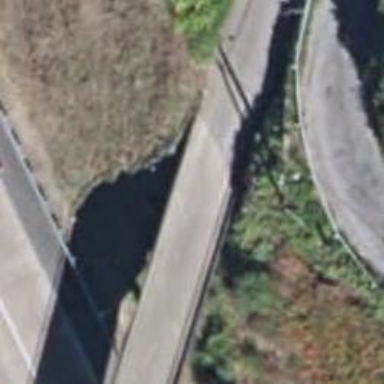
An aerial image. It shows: Residential road with bridge. There is no sidewalk along the road.